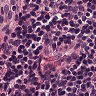
Metastatic tissue present: no